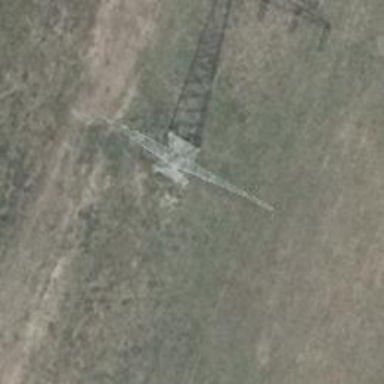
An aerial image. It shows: Power tower.